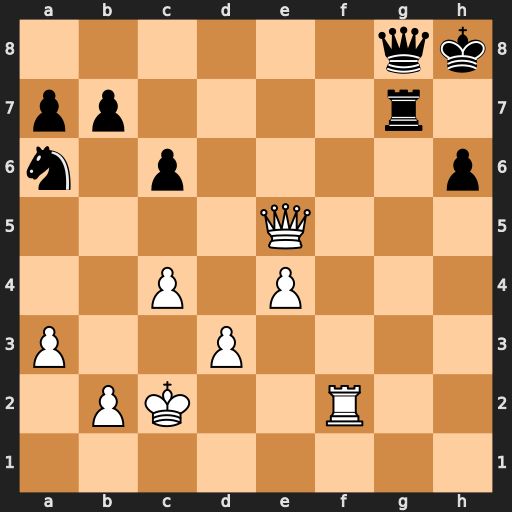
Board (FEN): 6qk/pp4r1/n1p4p/4Q3/2P1P3/P2P4/1PK2R2/8
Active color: w
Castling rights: -
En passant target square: -
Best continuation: Rf6 Kh7 Qf5+